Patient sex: F
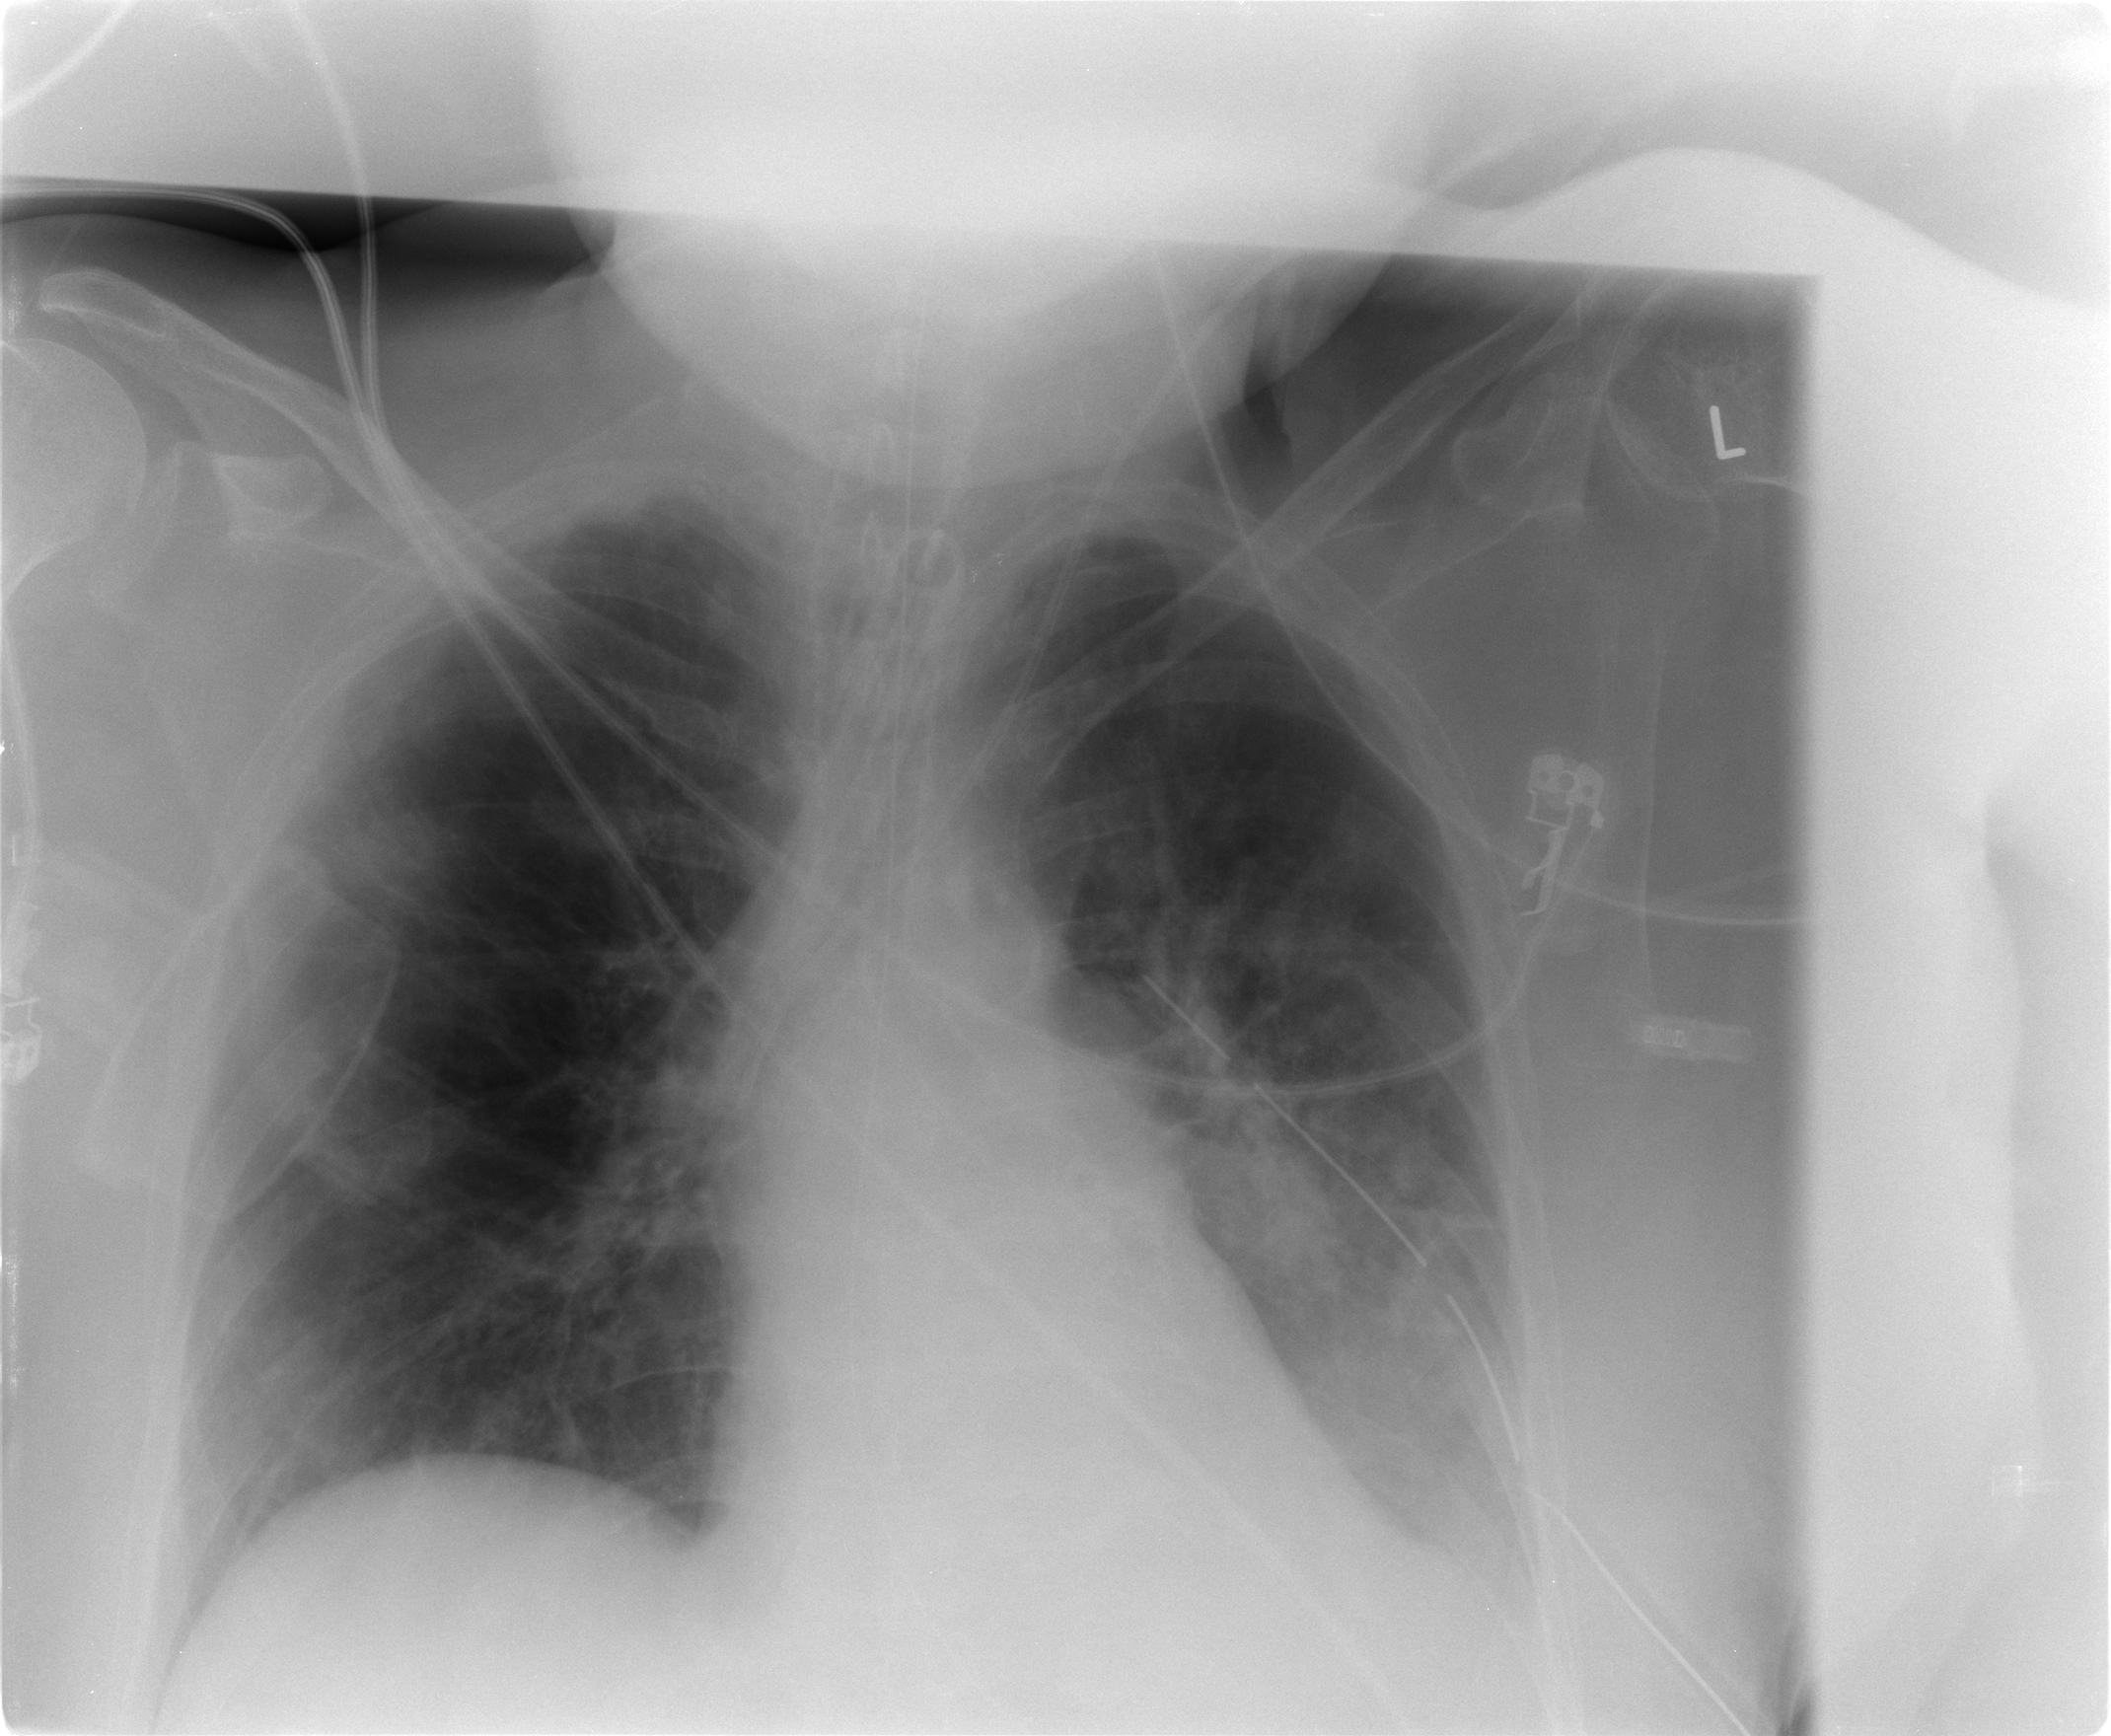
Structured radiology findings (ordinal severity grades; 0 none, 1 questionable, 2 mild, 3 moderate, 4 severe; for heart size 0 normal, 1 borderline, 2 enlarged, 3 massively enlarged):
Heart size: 0
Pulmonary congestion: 1
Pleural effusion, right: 0
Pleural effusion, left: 2
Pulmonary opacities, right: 0
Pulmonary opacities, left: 0
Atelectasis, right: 0
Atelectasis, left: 2